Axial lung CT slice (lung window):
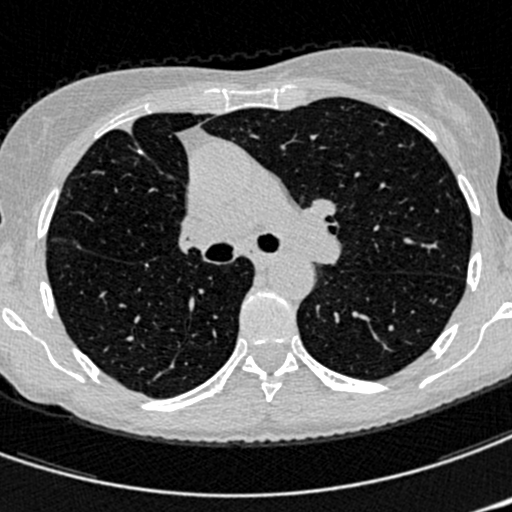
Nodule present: no